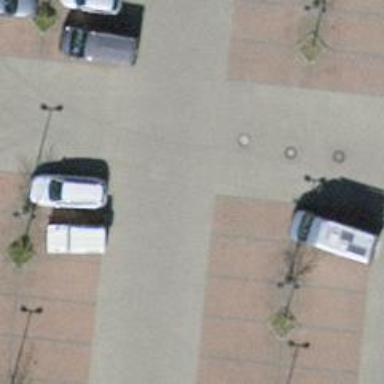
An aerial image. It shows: Road serving as parking aisle.